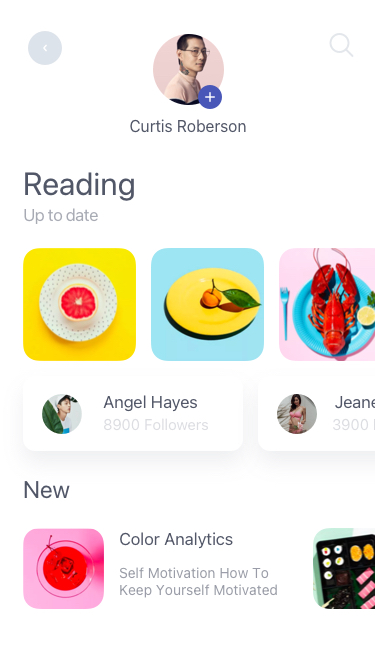
Text in this UI design:
Curtis Roberson
Angel Hayes
8900 Followers
Jeanette May
3900 Followers
Reading
New
Color Analytics
Self Motivation How To Keep Yourself Motivated
Up to date